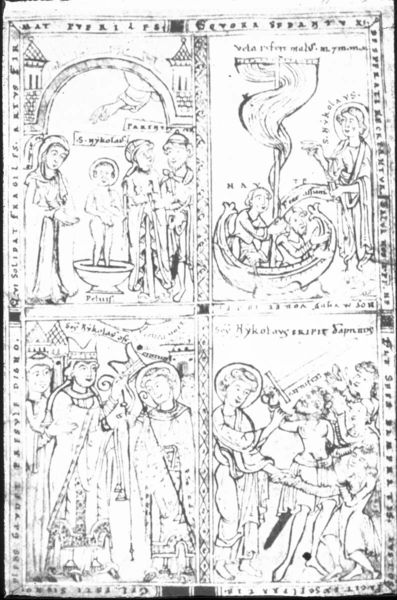
Titel: Legende des hl. Nikolaus
Institution: Berlin, Stadtbibliothek
Schlagwörter: dunkel, hand, mann, wasser, weiß, menschen, mädchen, see, frau, grau, hell, männer, schwarz, zeichnung, schloss, arm, bibel, blass, geschichte, schüssel, bild, kind, krone, boot, boote, turm, engel, schiff, schrift, segel, bilder, ecke, stab, fischer, mast, vergilbt, hof, kuppel, bischof, könig, junge, foto, bad, vier, zinn, waage, burg, kreuz, religion, becken, druck, schwarz-weiß, schwert, text, heiligenschein, christus, jesus, mittelalter, herzog, krönung, segen, segnen, bischöfe, heiliger, heilige, jünger, heilig, taufe, hirte, kessel, tryptichon, fischen, bil, latein, stick, skizzenhaft, taufen, heiligenscheine, heilgenschein, mädel, böass, hjamd, kirte